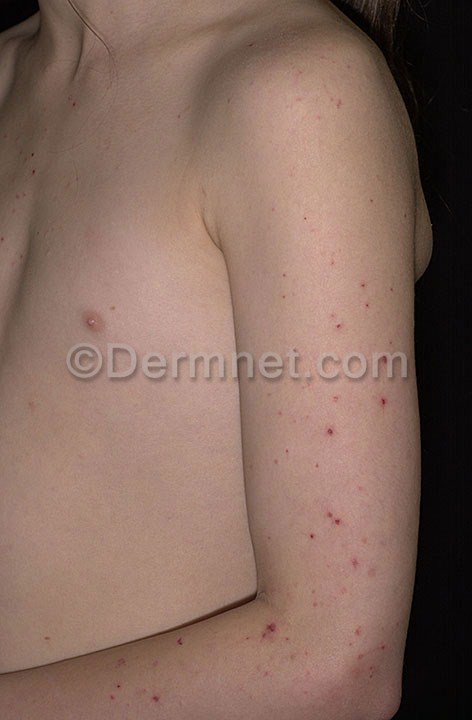
Disease: Psoriasis pictures Lichen Planus and related diseases